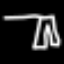
Label: pants